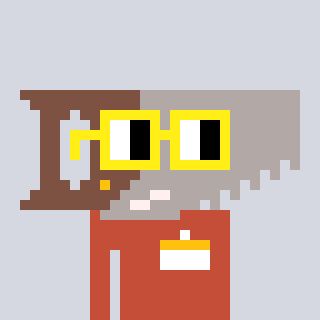
a pixel art character with square yellow glasses, a saw-shaped head and a rust-colored body on a cool background